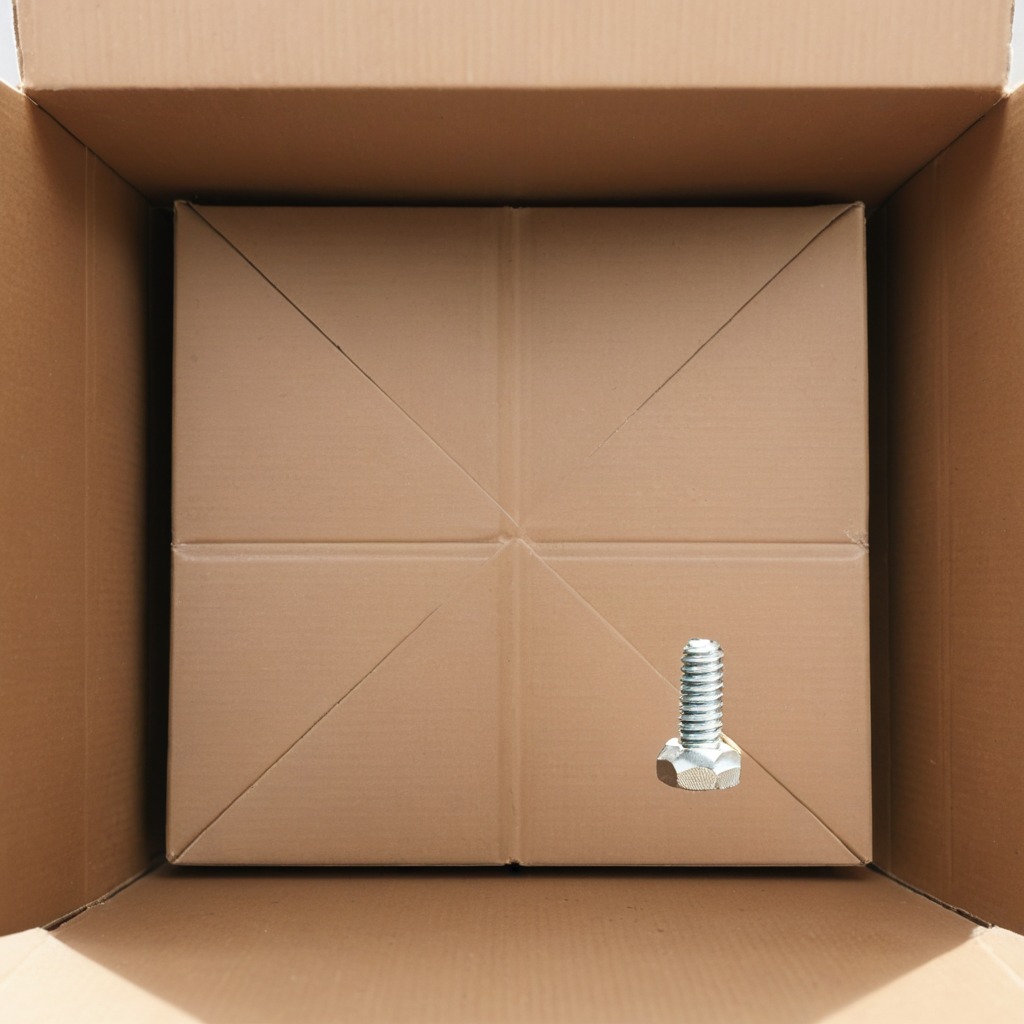
A metal screw lying on a cardboard box surface in an outdoor workshop during daytime bright natural light soft shadows slightly creased but